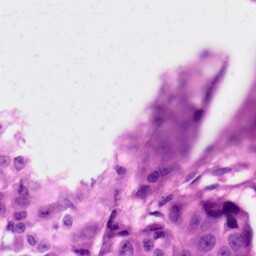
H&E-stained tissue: Skin